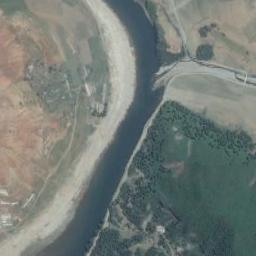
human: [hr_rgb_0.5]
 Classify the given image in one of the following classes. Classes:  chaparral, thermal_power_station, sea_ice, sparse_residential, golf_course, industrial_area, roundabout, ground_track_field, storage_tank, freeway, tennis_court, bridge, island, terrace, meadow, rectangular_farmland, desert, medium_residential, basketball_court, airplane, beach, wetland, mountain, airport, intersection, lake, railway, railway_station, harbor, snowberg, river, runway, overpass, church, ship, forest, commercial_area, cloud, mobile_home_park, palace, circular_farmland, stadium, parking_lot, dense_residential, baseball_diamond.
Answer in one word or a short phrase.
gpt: river